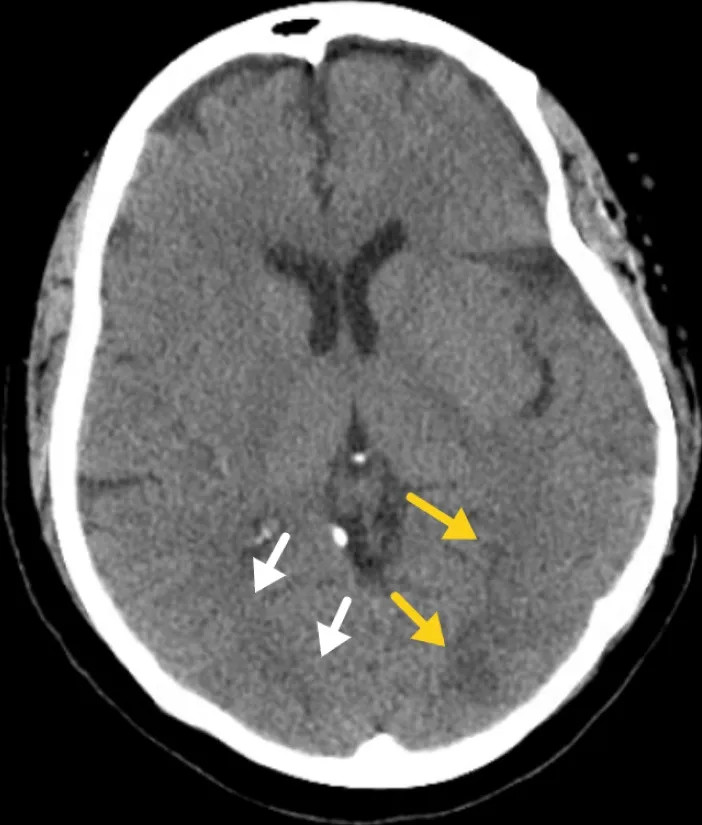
Representative axial computed tomographic images of the brain demonstrate hypodensities in the left (yellow arrows) greater than right (white arrows) parieto-occipital lobes raising the possibility of posterior reversible encephalopathy syndrome.
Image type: radiology (ct)